Interaction volume radius: 5 \u00c5
Interaction volume height: 15 \u00c5
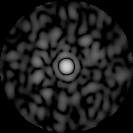
Disorder parameter: 0.8374